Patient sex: F
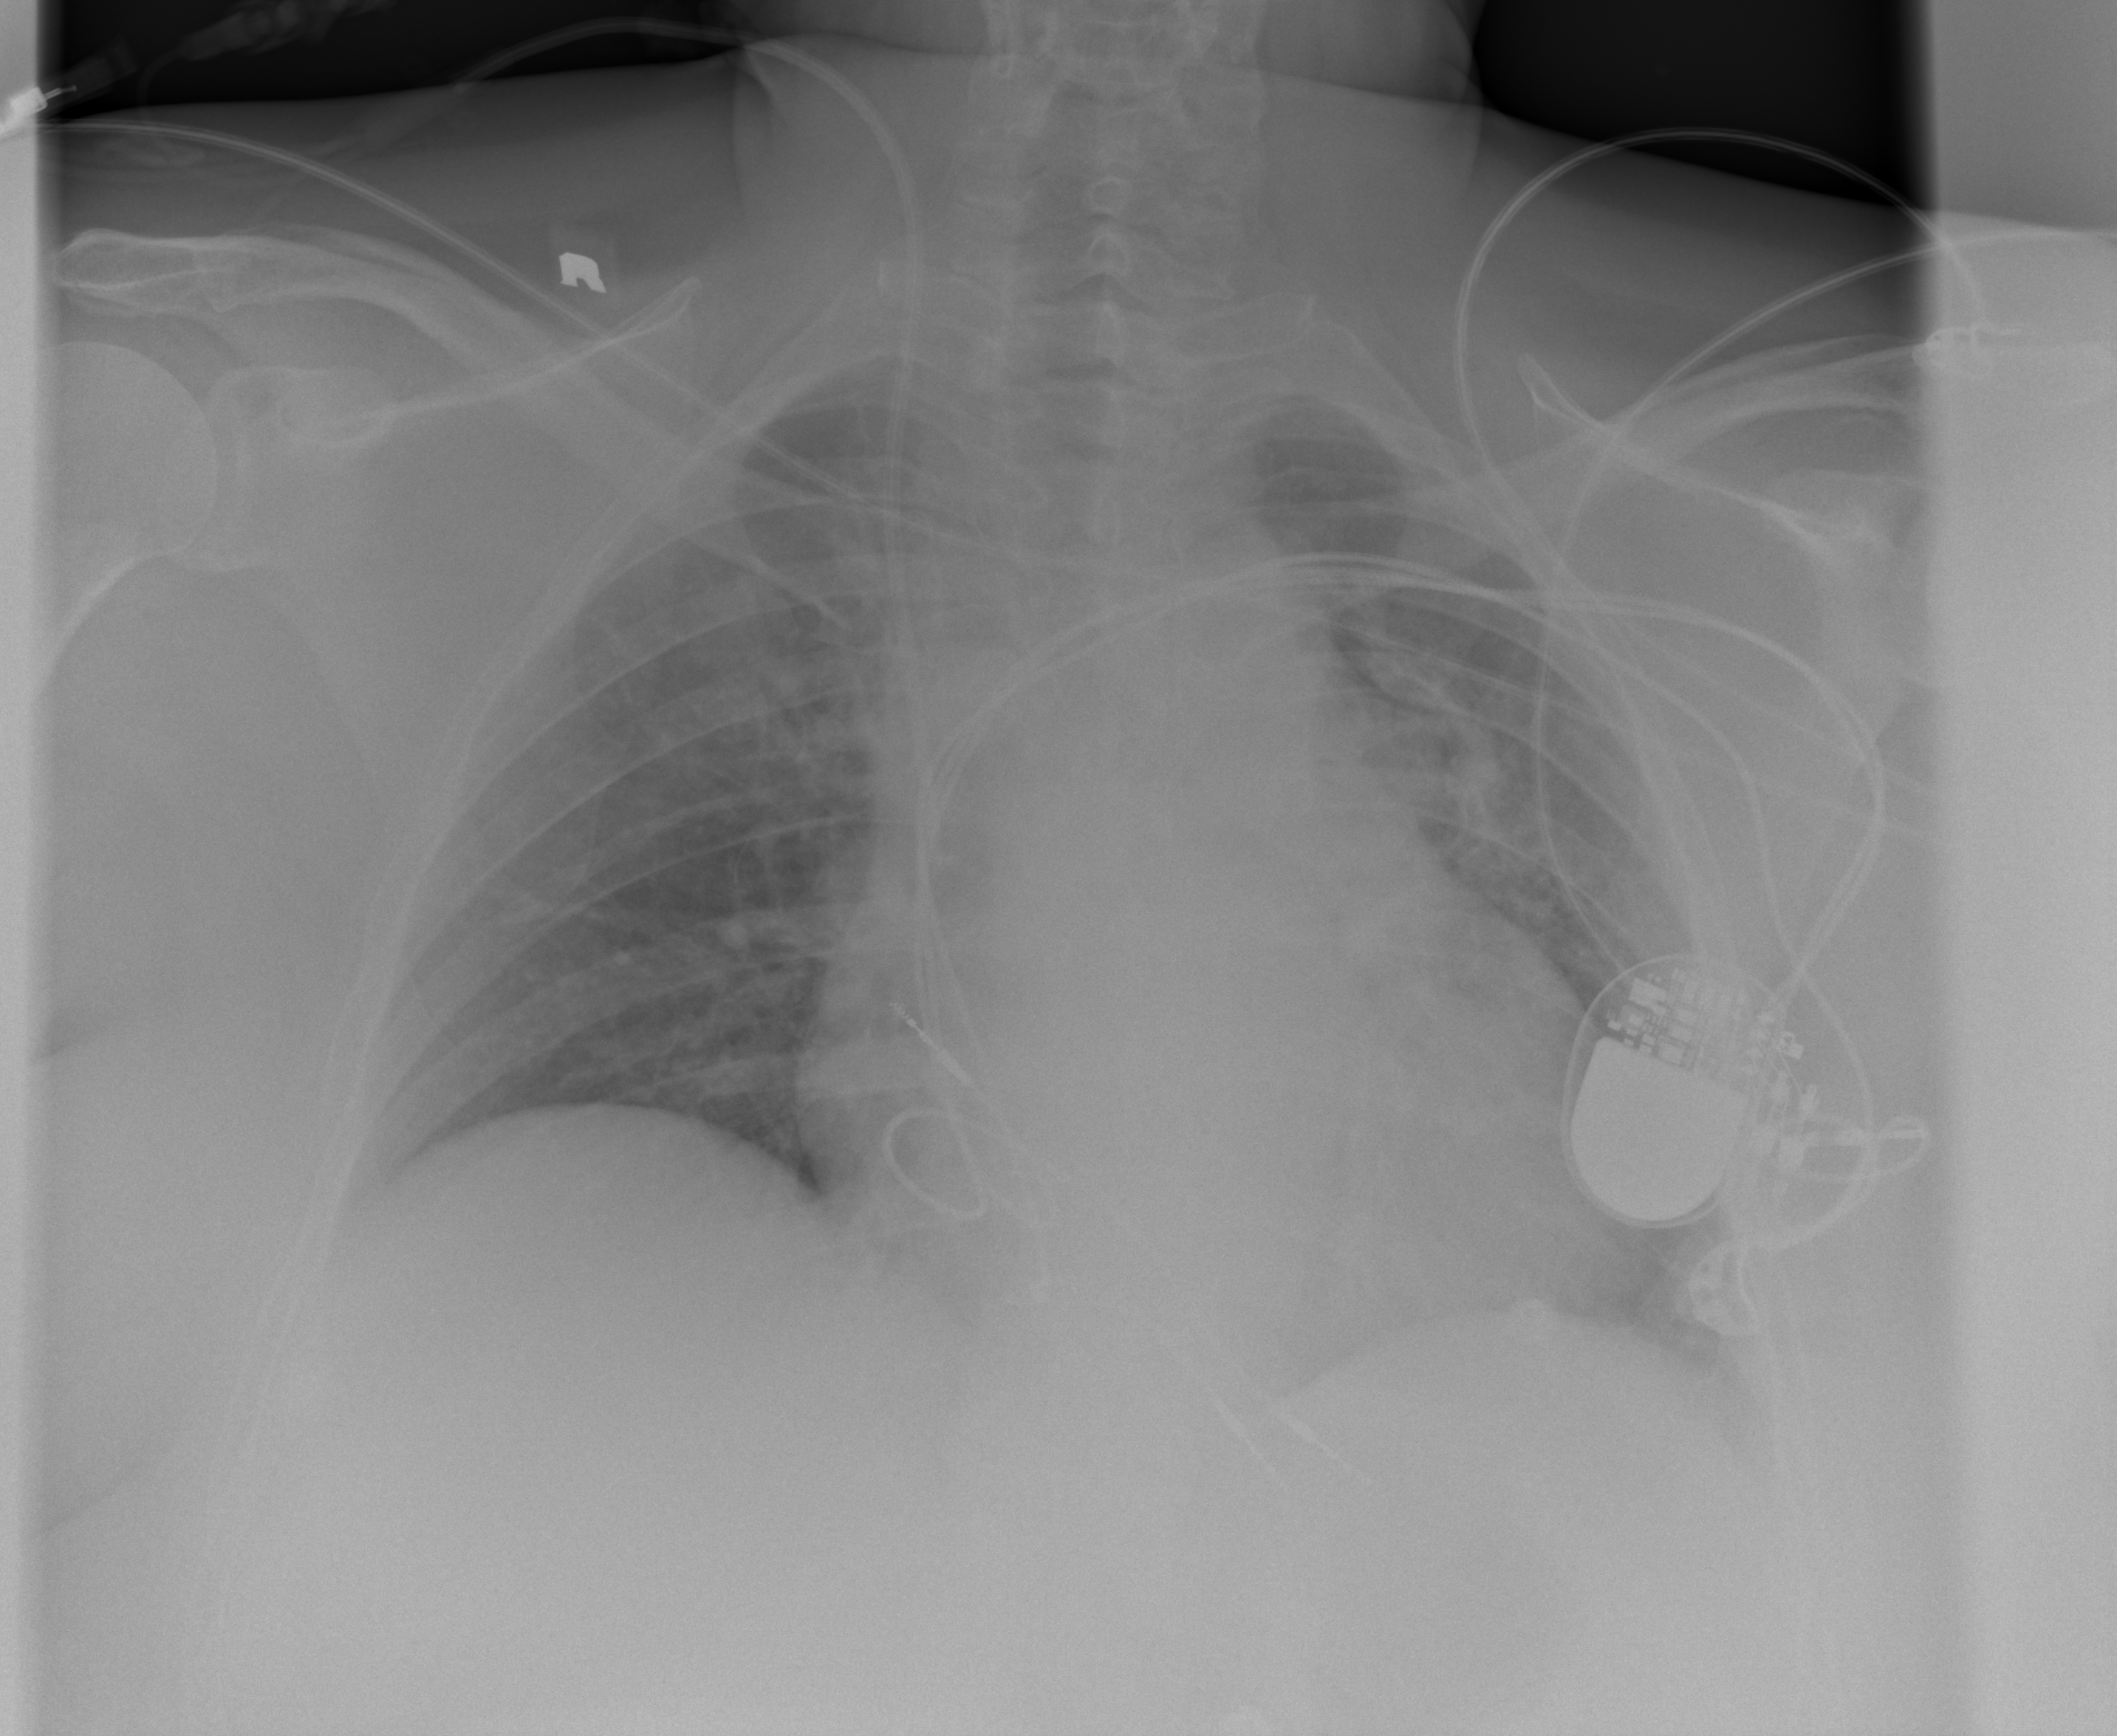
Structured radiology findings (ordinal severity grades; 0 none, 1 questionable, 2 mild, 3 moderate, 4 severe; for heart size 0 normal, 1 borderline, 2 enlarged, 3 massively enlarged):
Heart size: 2
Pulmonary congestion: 2
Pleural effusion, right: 2
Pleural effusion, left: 2
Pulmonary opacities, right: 2
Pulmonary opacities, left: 2
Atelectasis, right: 2
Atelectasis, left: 2